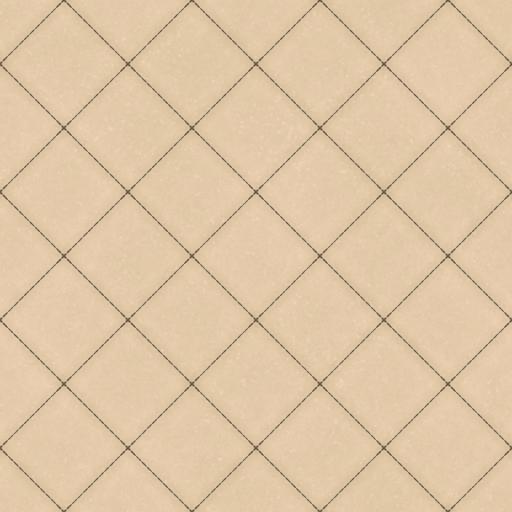
Tags: beige leather stitched white